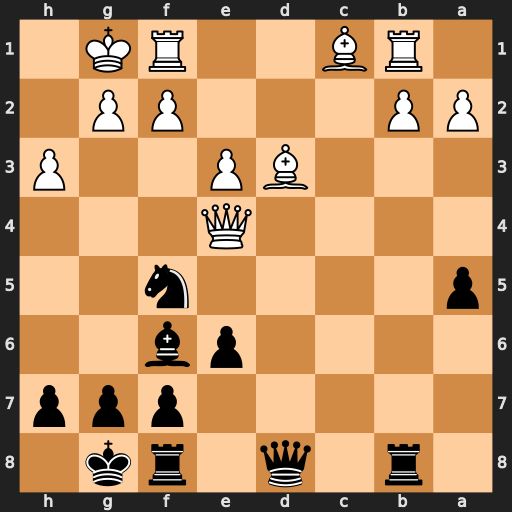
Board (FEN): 1r1q1rk1/5ppp/4pb2/p4n2/4Q3/3BP2P/PP3PP1/1RB2RK1
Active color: b
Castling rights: -
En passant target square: -
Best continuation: Rb4 b3 Rxe4